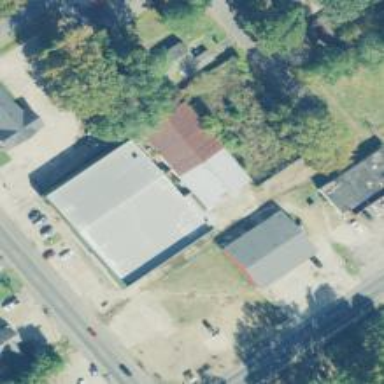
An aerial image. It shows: Variety store located in building.